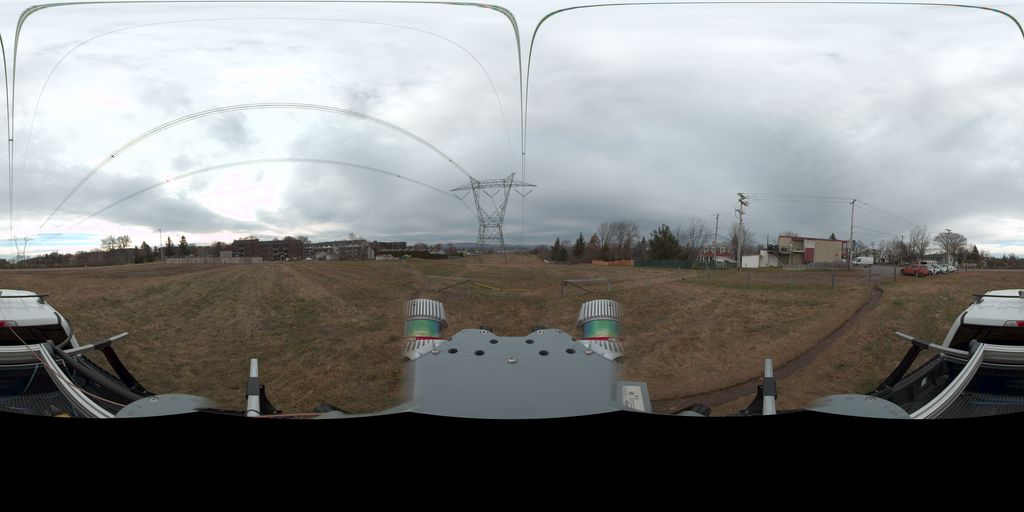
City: quebec_city